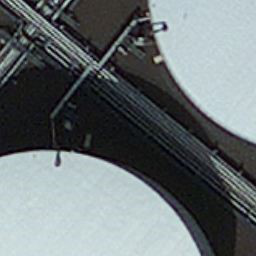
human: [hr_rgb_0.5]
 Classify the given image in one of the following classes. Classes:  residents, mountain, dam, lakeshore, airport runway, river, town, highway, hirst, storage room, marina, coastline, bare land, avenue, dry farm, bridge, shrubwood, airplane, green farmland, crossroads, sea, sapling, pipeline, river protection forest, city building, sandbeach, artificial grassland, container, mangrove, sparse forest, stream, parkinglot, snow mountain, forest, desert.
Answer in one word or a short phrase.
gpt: storage room